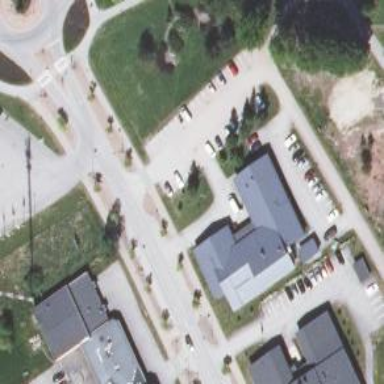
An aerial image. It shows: Healthcare clinic.